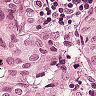
Metastatic tissue present: yes